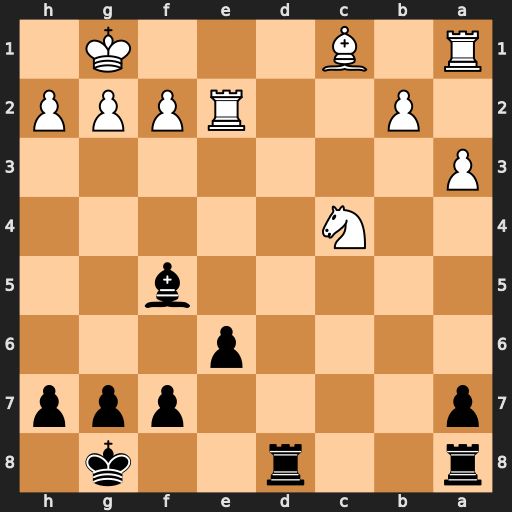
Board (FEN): r2r2k1/p4ppp/4p3/5b2/2N5/P7/1P2RPPP/R1B3K1
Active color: b
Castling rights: -
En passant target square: -
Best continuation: Rd1+ Re1 Rxe1#